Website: walmart
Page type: address-validator
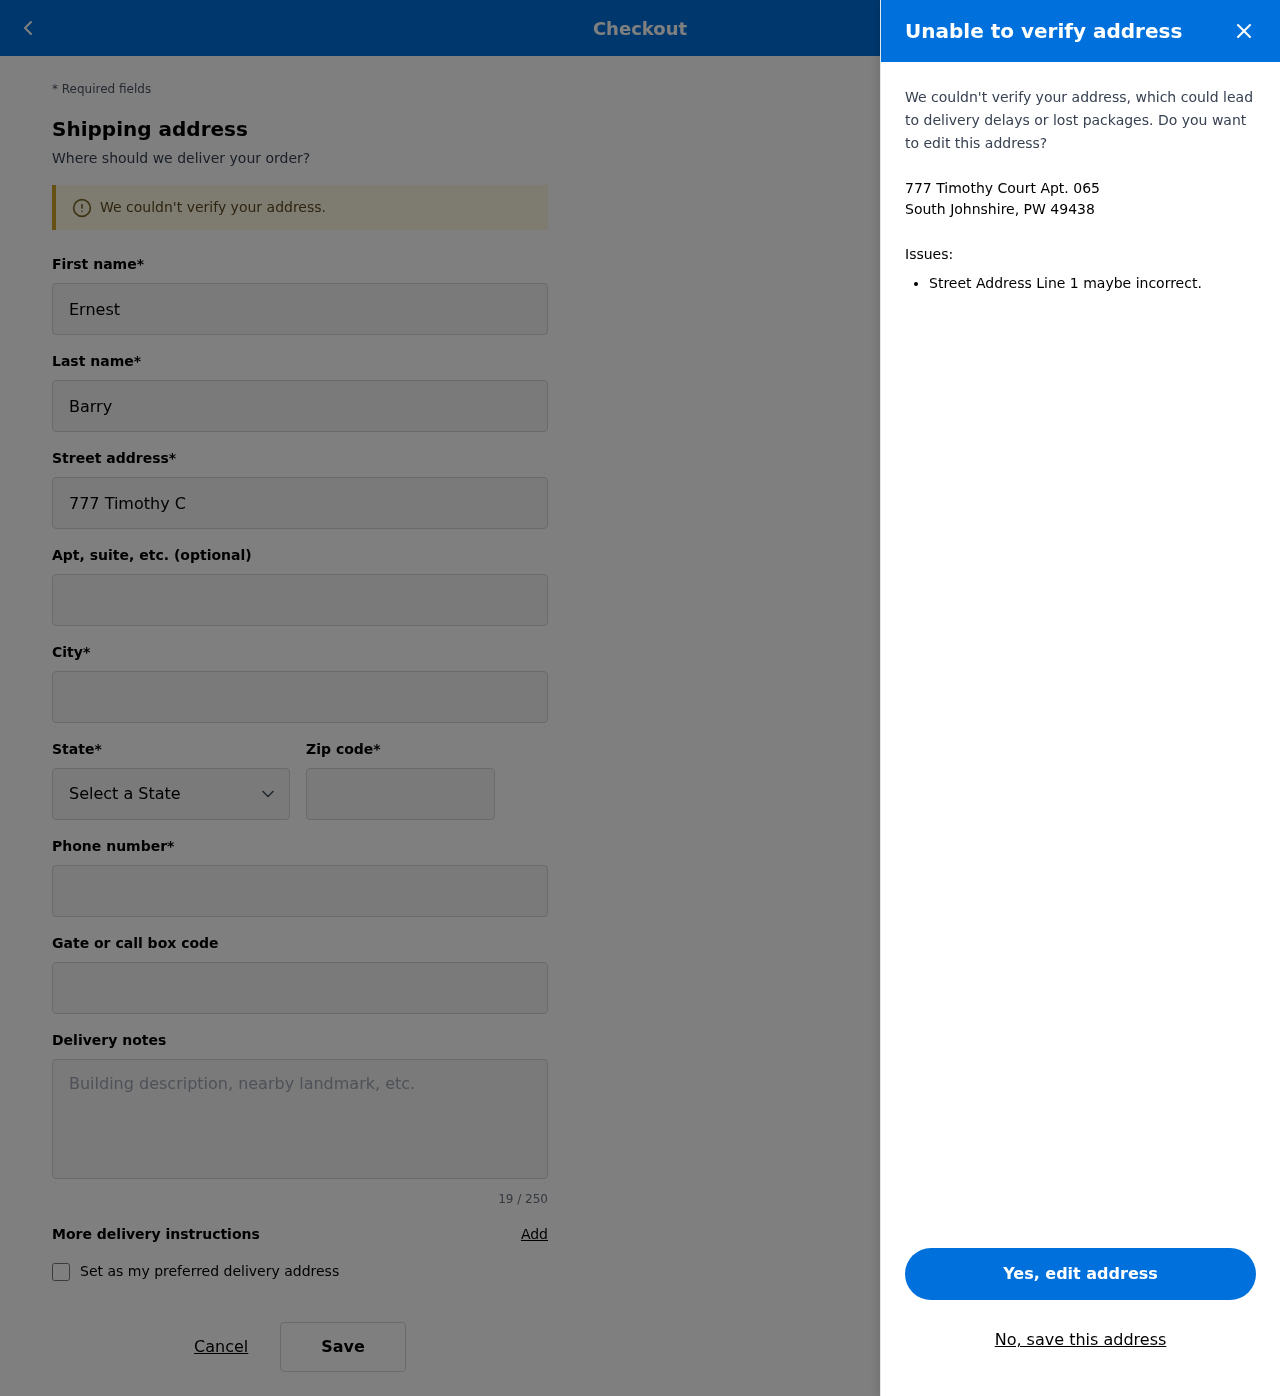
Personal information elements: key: PII_CITY_STATE_ZIP
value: South Johnshire, PW 49438
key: PII_DELIVERY_INSTRUCTIONS
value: Leave at back porch
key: PII_STATE_ABBR
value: PW
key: PII_STREET
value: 777 Timothy Court Apt. 065
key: PII_FIRSTNAME
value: Ernest
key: PII_LASTNAME
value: Barry
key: PII_CITY
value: South Johnshire
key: PII_POSTCODE
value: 49438
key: PII_PHONE
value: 5897578387
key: PII_SECURITY_CODE
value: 64NC